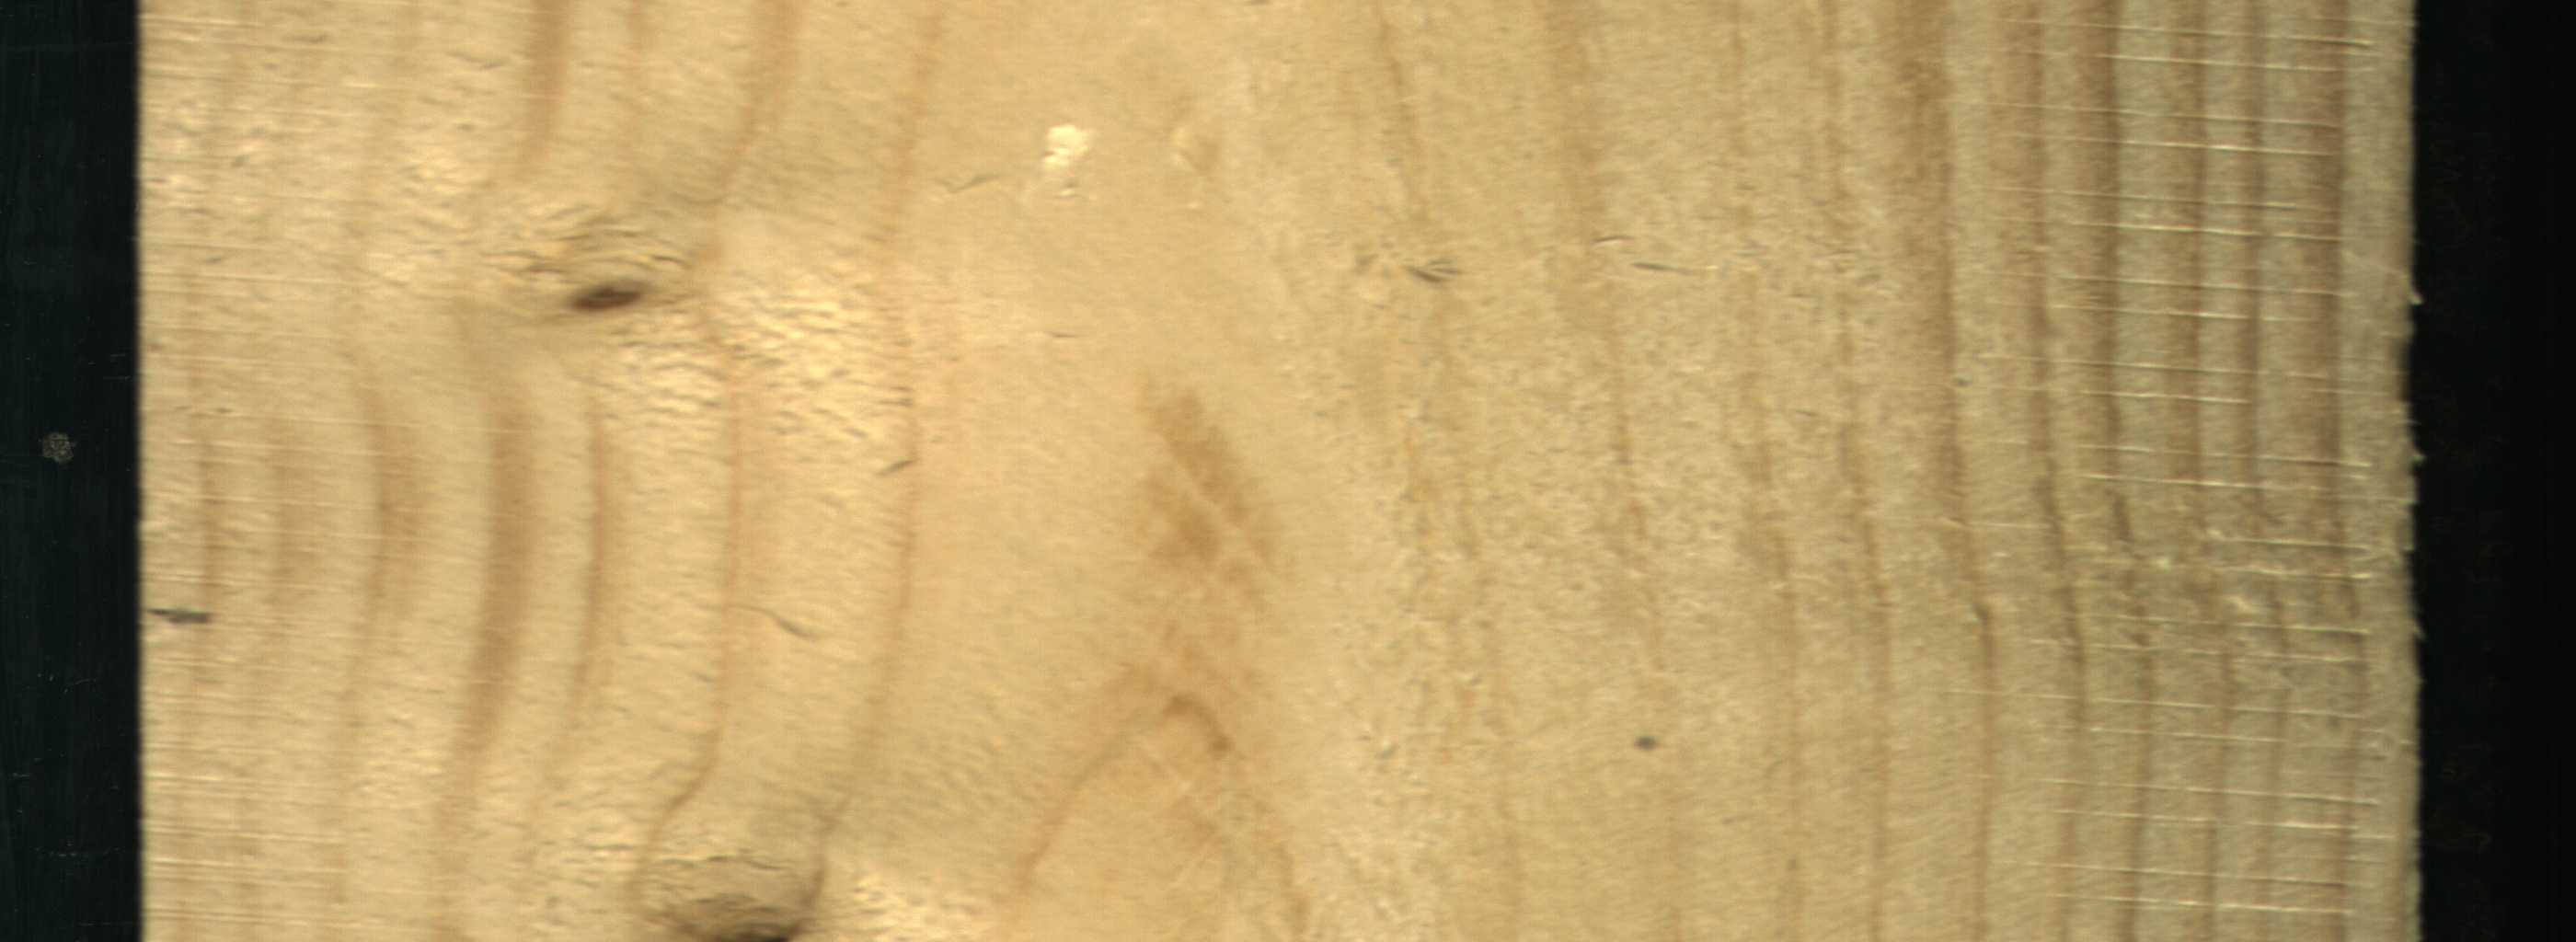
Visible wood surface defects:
Dead_Knot
Live_Knot